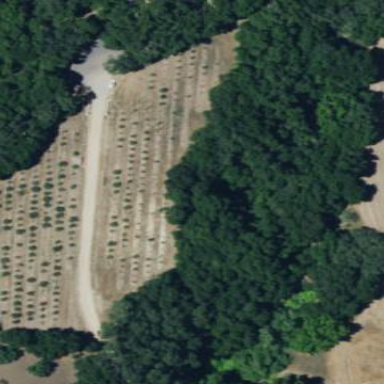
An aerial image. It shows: Olive tree orchard.